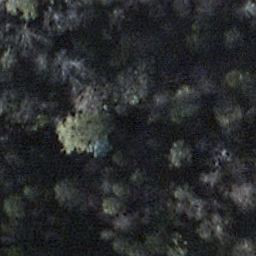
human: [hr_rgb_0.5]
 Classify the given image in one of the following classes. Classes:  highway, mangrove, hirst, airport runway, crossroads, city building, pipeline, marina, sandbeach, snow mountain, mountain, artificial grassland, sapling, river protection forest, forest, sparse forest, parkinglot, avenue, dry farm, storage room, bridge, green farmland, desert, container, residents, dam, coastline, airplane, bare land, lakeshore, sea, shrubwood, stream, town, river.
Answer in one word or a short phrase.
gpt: shrubwood